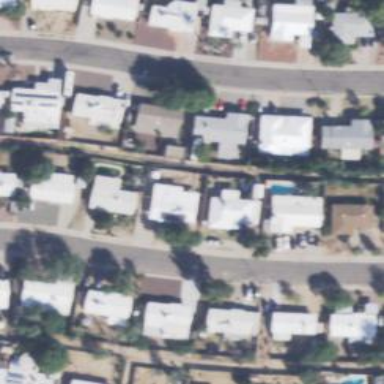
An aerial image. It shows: Alley classified as service road.